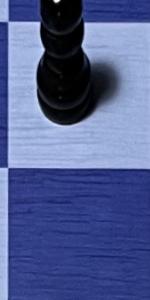
Label: Empty